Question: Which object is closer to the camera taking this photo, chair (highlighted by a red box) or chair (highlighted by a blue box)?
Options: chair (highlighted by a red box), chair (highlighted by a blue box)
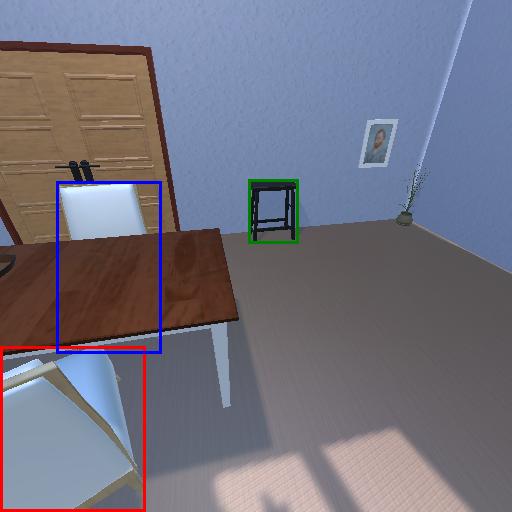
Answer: chair (highlighted by a red box)